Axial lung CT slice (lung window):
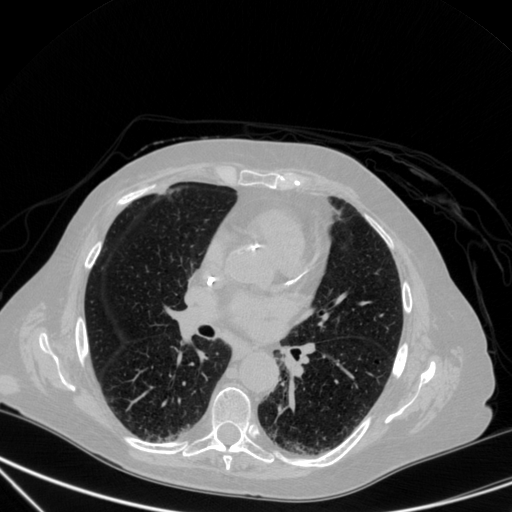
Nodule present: no